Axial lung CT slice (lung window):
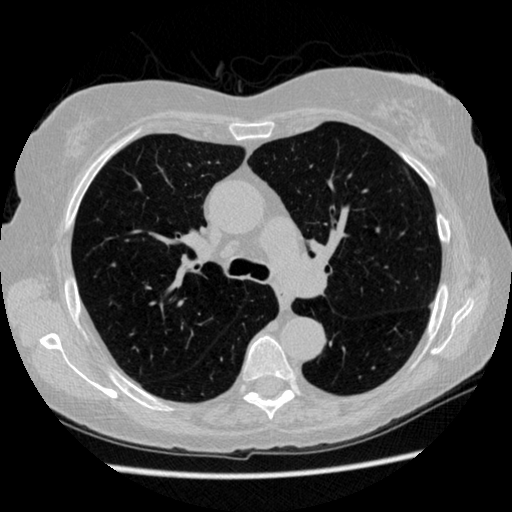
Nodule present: no